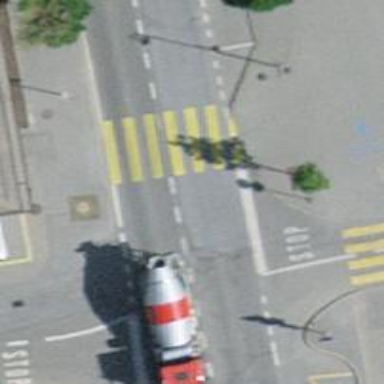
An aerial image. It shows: Zebra crossing on the road.